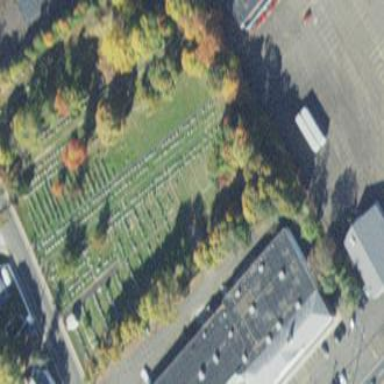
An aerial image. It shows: Cemetery area categorized as "Cemetery".